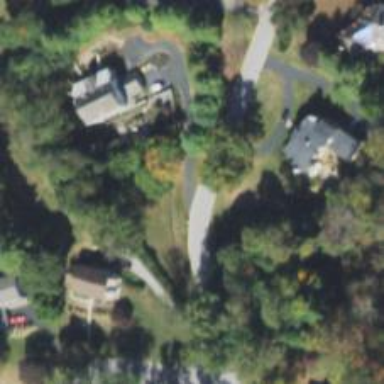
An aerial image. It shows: Driveway.